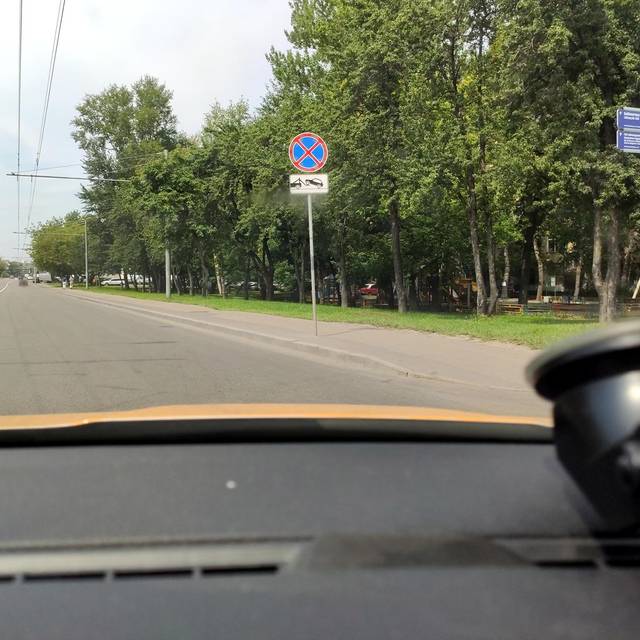
Region: Russia
Coordinates: 55.679, 37.646